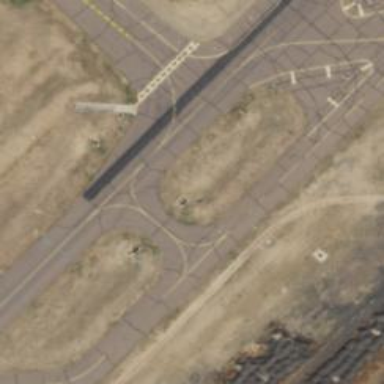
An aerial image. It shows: Image of taxiway at airport.